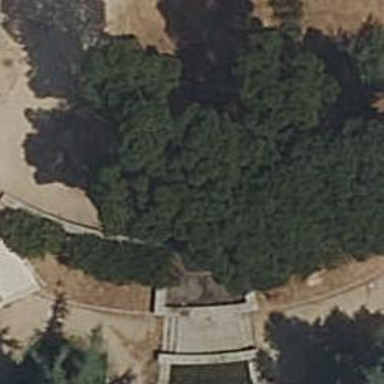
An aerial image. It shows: Historic memorial.